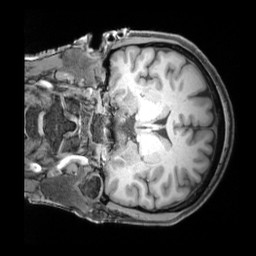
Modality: T1w
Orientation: coronal
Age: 57
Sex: female
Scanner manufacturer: siemens
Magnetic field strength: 3 T
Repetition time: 1.97 s
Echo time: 0.00206 s